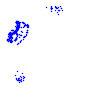
Particle: pion